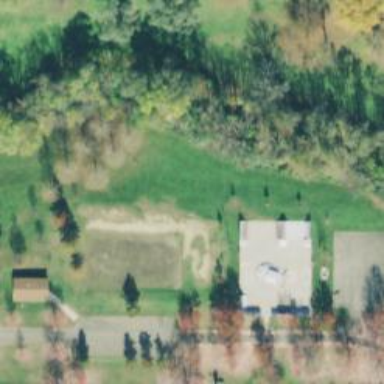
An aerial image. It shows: Disc golf basket.